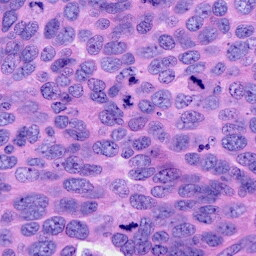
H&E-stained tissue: Ovarian